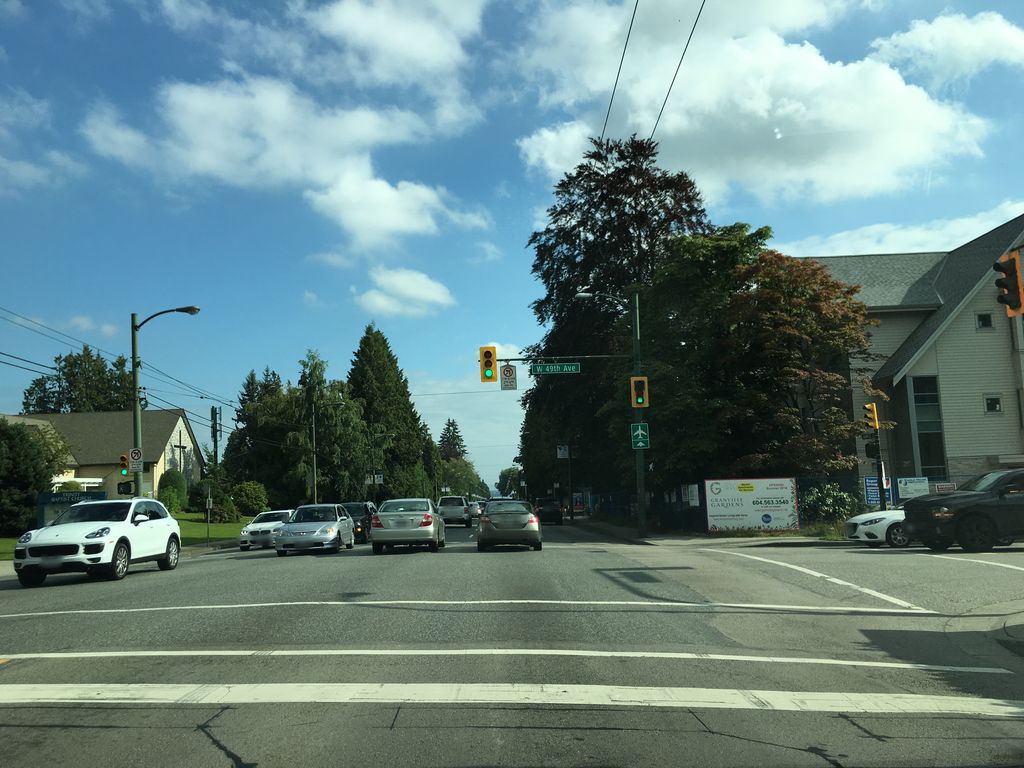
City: vancouver